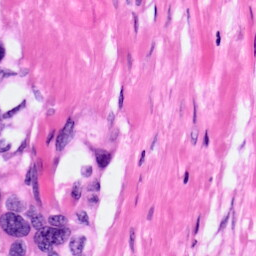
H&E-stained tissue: Pancreatic